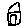
Label: house